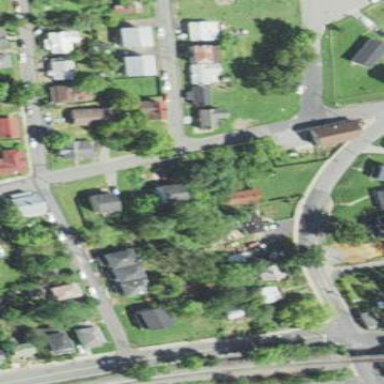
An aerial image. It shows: Residential neighbourhood.